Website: apple
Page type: account-selection
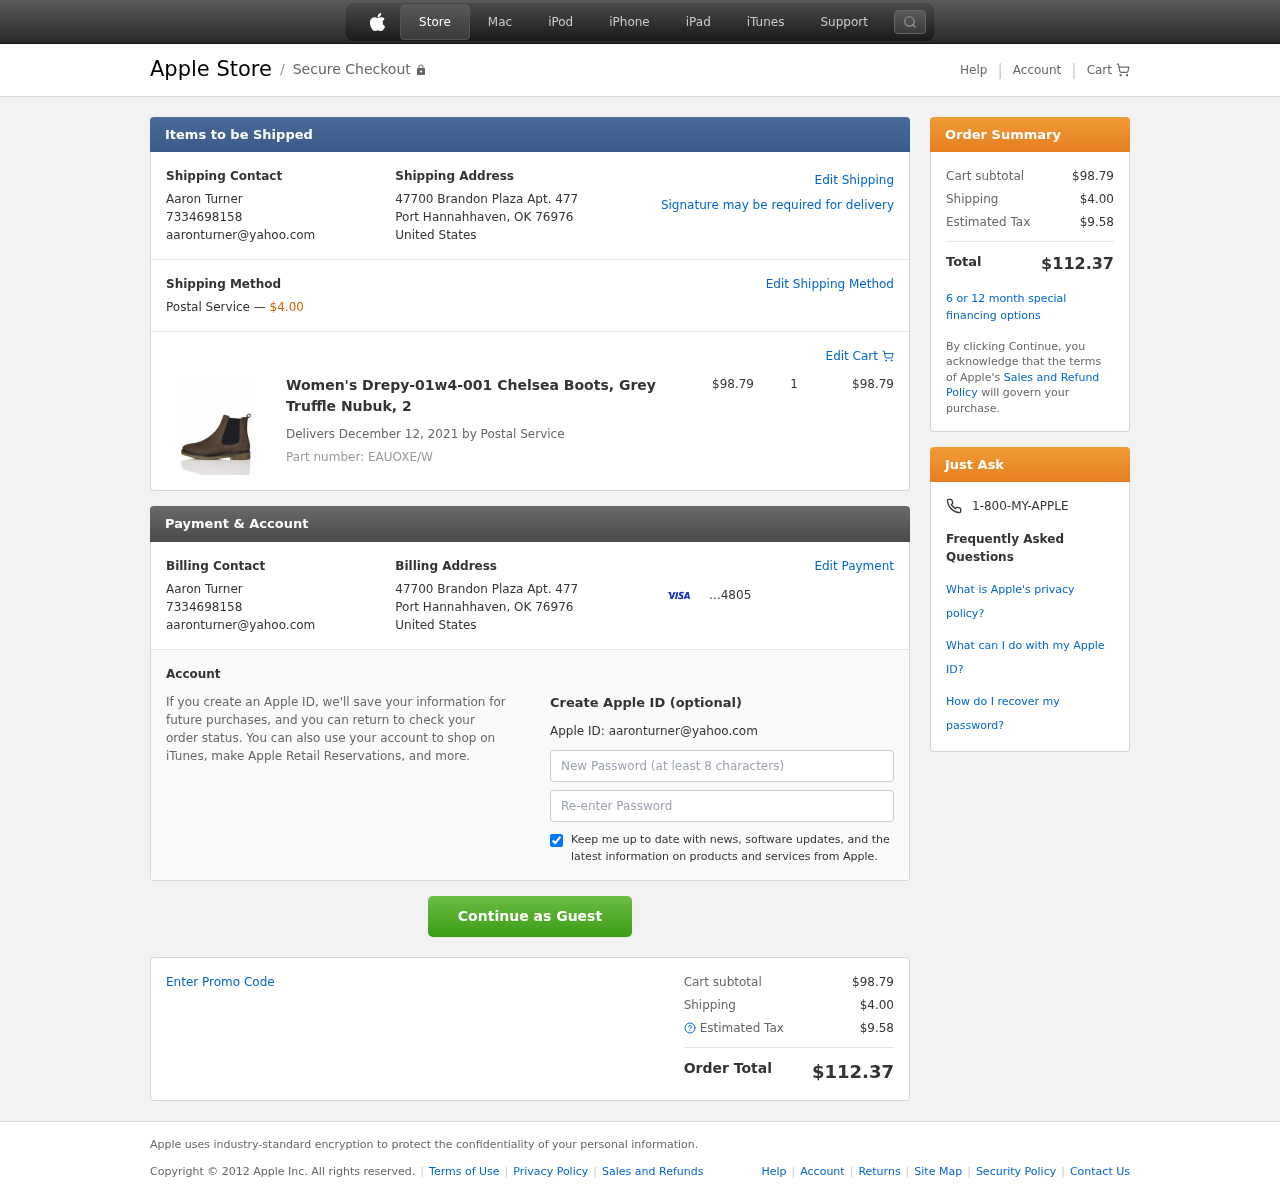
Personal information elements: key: PII_CARD_LAST4
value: ...4805
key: PII_CITY_STATE_ZIP
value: Port Hannahhaven, OK 76976
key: PII_COUNTRY
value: United States
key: PII_EMAIL
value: aaronturner@yahoo.com
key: PII_FULLNAME
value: Aaron Turner
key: PII_PHONE
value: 7334698158
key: PII_STREET
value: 47700 Brandon Plaza Apt. 477
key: PII_FIRSTNAME
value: Aaron
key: PII_LASTNAME
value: Turner
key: PII_FULLNAME2
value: Aaron Turner
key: PII_FULLNAME3
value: Aaron Turner
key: PII_FIRSTNAME2
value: Aaron
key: PII_FIRSTNAME3
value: Aaron
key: PII_LASTNAME2
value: Turner
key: PII_LASTNAME3
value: Turner
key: PII_FIRSTNAME_DERIVED
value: Aaron
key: PII_LASTNAME_DERIVED
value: Turner
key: PII_FULLNAME_DERIVED
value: Aaron Turner
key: PII_NAME_FULL_DERIVED
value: Aaron Turner
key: PII_PHONE_LINE
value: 8158
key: PII_PHONE_SUFFIX
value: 8158
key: PII_PHONE2
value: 7334698158
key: PII_PHONE3
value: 7334698158
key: PII_PHONE_NUMERIC
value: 7334698158
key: PII_PHONE_LINE_NUMERIC
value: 8158
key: PII_PHONE_SUFFIX_NUMERIC
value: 8158
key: PII_PHONE2_NUMERIC
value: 7334698158
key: PII_PHONE3_NUMERIC
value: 7334698158
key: PII_PHONE_DIGITS
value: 7334698158
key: PII_PHONE_LAST4
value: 8158
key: PII_EMAIL2
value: aaronturner@yahoo.com
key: PII_EMAIL3
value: aaronturner@yahoo.com
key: PII_STREET2
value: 47700 Brandon Plaza Apt. 477
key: PII_CITY_STATE_ZIP2
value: Port Hannahhaven, OK 76976
Product elements: key: PRODUCT1_NAME
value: Women's Drepy-01w4-001 Chelsea Boots, Grey Truffle Nubuk, 2
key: PRODUCT1_PRICE
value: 98.79
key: PRODUCT1_QUANTITY
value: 1
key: PRODUCT_PART_NUMBER
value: Part number: EAUOXE/W
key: PRODUCT_TOTAL
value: $98.79
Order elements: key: ORDER_SHIPPING_COST
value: $4.00
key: ORDER_DELIVERY_DATE
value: Delivers December 12, 2021 by Postal Service
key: ORDER_SUBTOTAL
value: $98.79
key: ORDER_TAX
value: $9.58
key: ORDER_TOTAL
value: $112.37